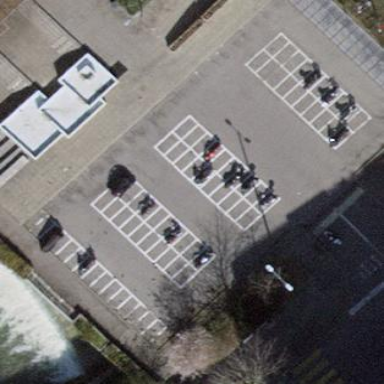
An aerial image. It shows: Motorcycle parking area with designated surface.